Question: UPDATE: The answer bellow is correct. Just wanted to update what I did to solve the problem.
First I had to delete all my previous lines in the rails console.
Then I used the bye bug gem in my lines controller at the bottom of the create method to discover where the next bug occurred. I created a test line that I needed to delete again. so I ran
Line.last.delete in console.
This is the way my lines controller create method looks now (working no bugs)
'''
def create
if user_signed_in?
@line = Line.create(line_params)
if @line
if params[:line][:previous_line_id].empty?
@line.story = Story.create
@line.save
else
@line.story = @line.previous_line.story
@line.save
end
redirect_to line_path(@line)
else
flash[:error] = @line.errors
redirect_to line_path(Line.find(params[:line][:previous_line_id]))
end
else
'''
Finally I ran @Lines.each { |line| line.update.attribute(:story_id: 3)}
This gave the necessary association between lines and story.
ORIGINAL POST BELLOW.
I'm getting this error in my rails app. I think that when I create a new line or start a story, it doesn't automatically add it to a story object. I've listed my show.html.erb file as well as my lines controller.rb file.
What am I missing? How do I get the controller to add data to the story object correctly?
Thanks!

I added a few lines of code to my lines controller:
'''
class LinesController < ApplicationController
def new
params[:previous_line_id].nil? ? @line = Line.new : @line = Line.find(params[:previous_line_id]).next_lines.create
@lines = @line.collect_lines
@ajax = true if params[:ajax]
render :layout => false if params[:ajax]
if @line.previous_line
@line.update_attribute(:story_id, @line.previous_line.story.id)
else
story = Story.create
@line.story = story
@line.save
end
end
def create
if user_signed_in?
@line = Line.create(line_params)
if @line
redirect_to line_path(@line)
else
flash[:error] = @line.errors
redirect_to line_path(Line.find(params[:line][:previous_line_id]))
end
else
flash[:error] = "Please sign in or register before creating a line!"
unless params[:line][:previous_line_id].empty?
redirect_to line_path(Line.find(params[:line][:previous_line_id]))
else
redirect_to root_path
end
end
end
# params[:id] should correspond to the first line of the story.
# if params[:deeper_line_id] is not nil, that means that they want to render up to the nested line id
def show
@lines = Line.find(params[:id]).collect_lines
@next_lines = @lines.last.next_lines.ranked
@lines.last.update_attribute(:score, @lines.last.score + 1)
end
def select_next
@line = Line.find(params[:id])
@line.update_attribute(:score, @line.score + 1)
@lines = [@line]
@next_lines = @line.next_lines.ranked
render :layout => false
end
def send_invite
if user_signed_in?
UserInvite.send_invite_email(current_user,Line.find(params[:id]), params[:email]).deliver
flash[:notice] = "Your invite was sent!"
else
flash[:error] = "Please sign in"
end
redirect_to Line.find(params[:id])
end
private
def line_params
params.require(:line).permit(:text, :previous_line_id, :user_id)
end
end
'''
I added these lines to the controller pictured above
'''
if @line.previous_line
@line.update_attribute(:story_id, @line.previous_line.story.id)
else
story = Story.create
@line.story = story
@line.save
end
'''
Here is my show.html.erb file
'''
<div class="row">
<div class="col-lg-2">
</div>
<div class="box-container col-lg-7 ">
<div id="story" class="box">
<% @lines.each do |line| %>
<span class="story-line" data-id="<%=line.id%>"><%= link_to line.text, '#', :class=>"story-line" %></span>
<% end %>
</div>
<div id="next-steps">
<%= render 'next_steps' %>
</div>
<span style="font-size:.9em; margin-bottom:15px; display:block;">*If the links don't work, try refreshing.</span>
</div>
<div class="col-lg-2" style="padding-right:25px;">
<%= render 'invite' %>
Your Fellow Collaborators: <br />
<div class="collaborators">
<% @lines.last.story.collaborators.uniq.each do |collaborator| %>
<%= link_to profile_path(:id => collaborator.id) do %>
<%= image_tag collaborator.profile_image_uri, :class => "prof-icon" %>
<% end %>
<% end %>
</div>
'''
Story model
'''
class Story < ActiveRecord::Base
has_many :lines
has_and_belongs_to_many :collaborators, :class_name => "User", :join_table => "collaborators_stories", :association_foreign_key => :collaborator_id
def first_line
self.lines.first_lines.first_lines.first
end
end
'''
Here is my lines.rb file
class Line < ActiveRecord::Base
'''
scope :first_lines, -> { where previous_line_id: nil}
scope :ranked, -> { order("score + depth DESC")}
belongs_to :user
belongs_to :story
belongs_to :previous_line, :class_name => "Line", :foreign_key => "previous_line_id"
has_many :next_lines, :class_name => "Line", :foreign_key => "previous_line_id"
validates_presence_of :text
after_create :update_depths
def update_depths
line = self.previous_line
while !line.nil?
line.update_attribute(:depth, line.depth + 1)
line = line.previous_line
end
end
def first_line
line = self
while !line.previous_line.nil?
line = line.previous_line
end
line
end
def collect_lines
line = self
lines = [self]
while !line.previous_line.nil?
lines.unshift(line.previous_line)
line = line.previous_line
end
lines
end
end
'''
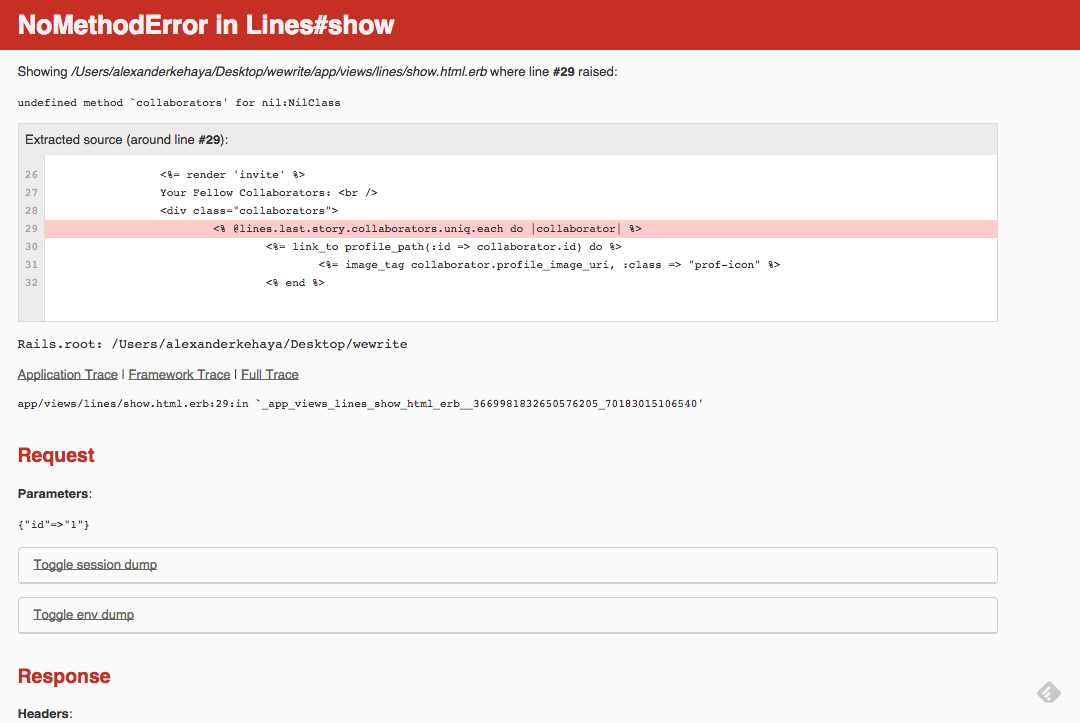
Answer: Problem is orphaned lines in your database. Look for them and associate it to a story, or delete it:
How to find orphaned records:
<URL>
Then review the create method to ensure a line should be part of a story:
'''
#short example review activerecord relations
@story = Story.find(params[:story_id])
story.lines.create(line_params)
'''
That should work.
EDIT:
'''
def self.find_orphan_ids
Lines.where([ "user_id NOT IN (?) OR story_id NOT IN (?)", User.pluck("id"), Story.pluck("id") ]).destroy_all
end
'''